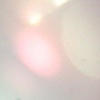
Label: sunburn